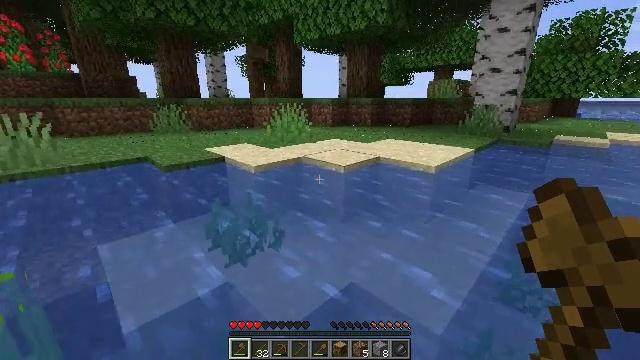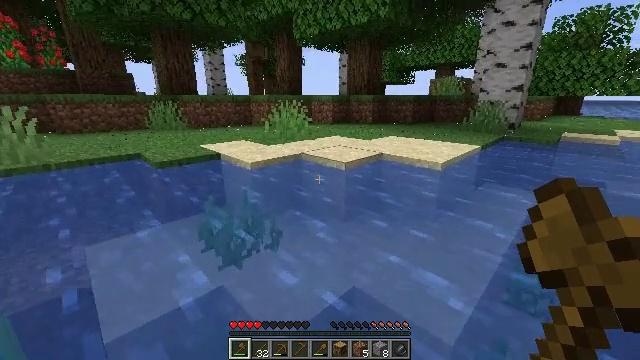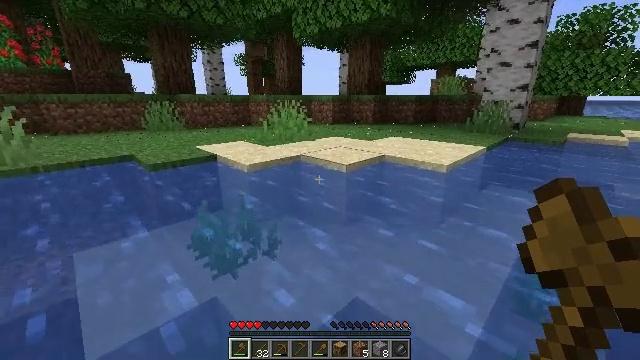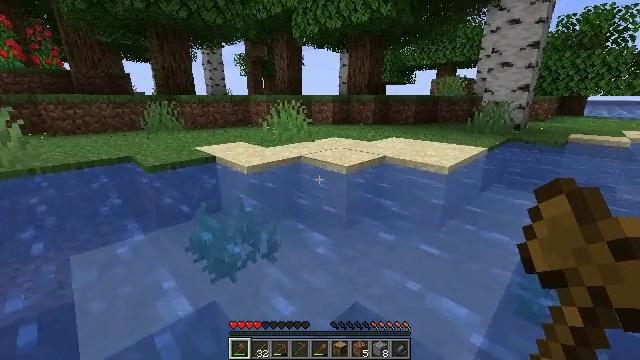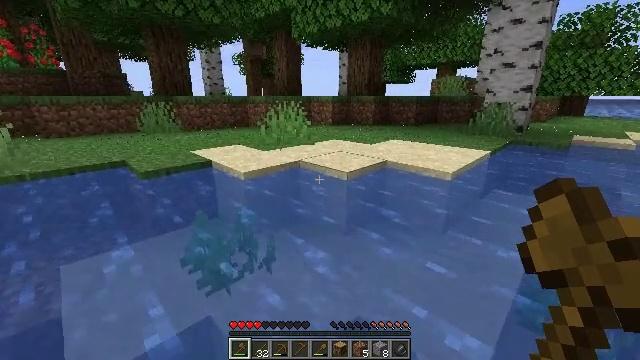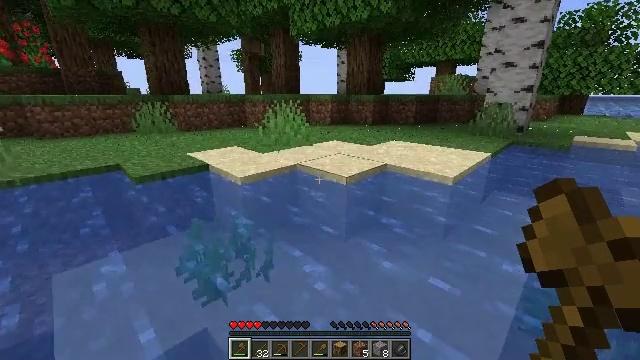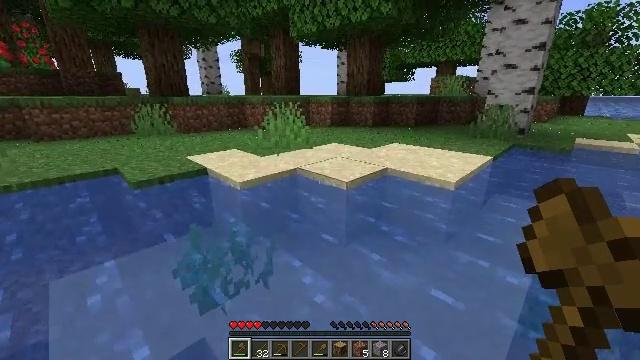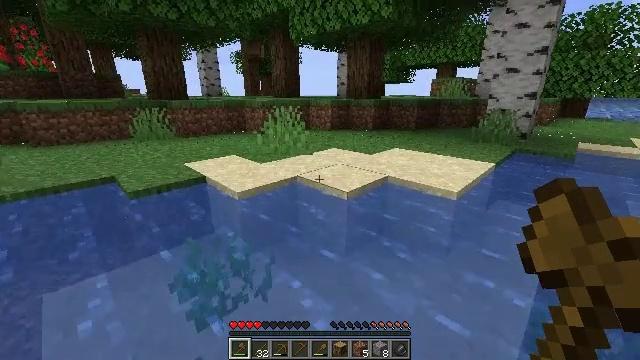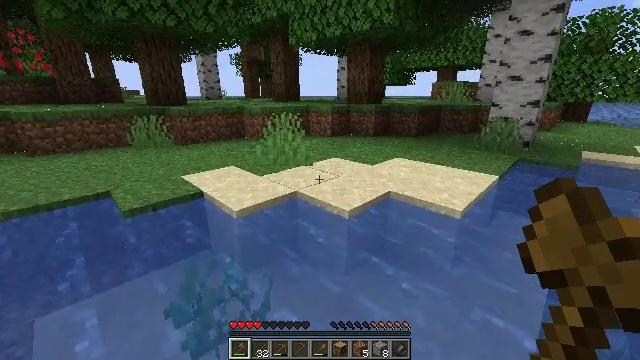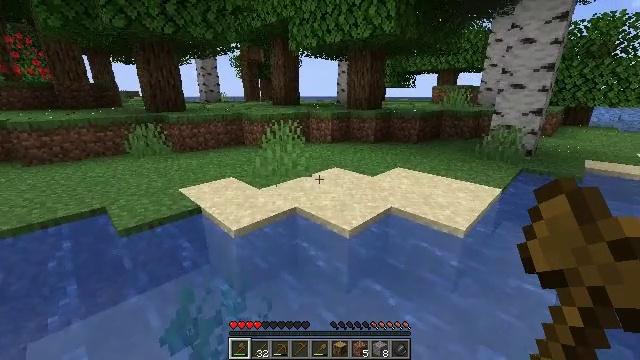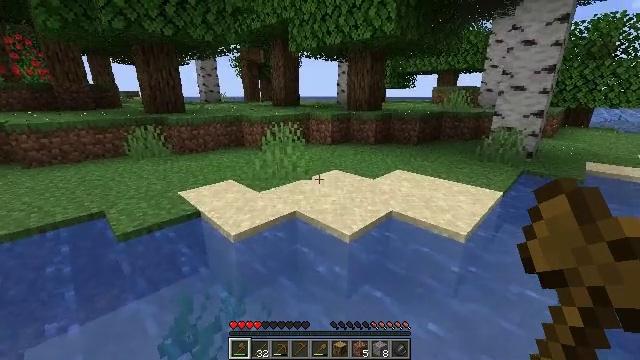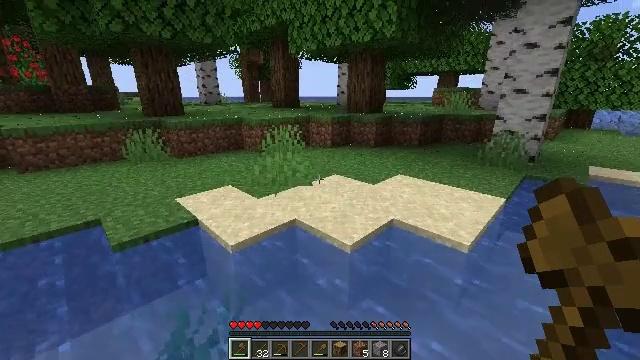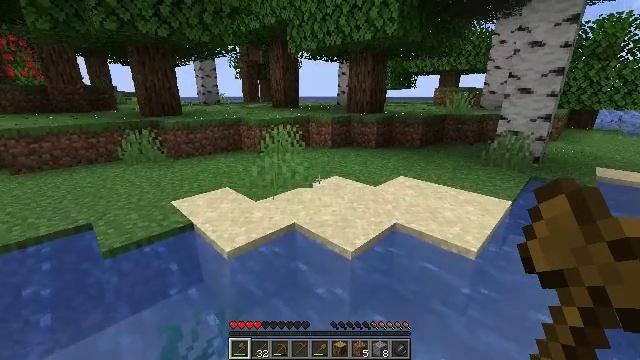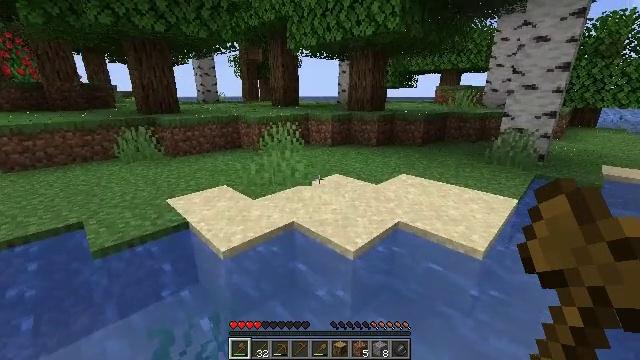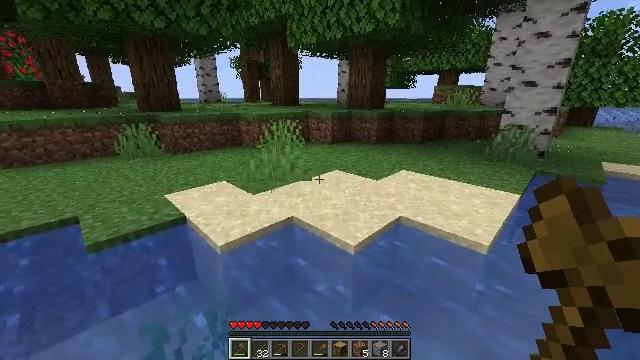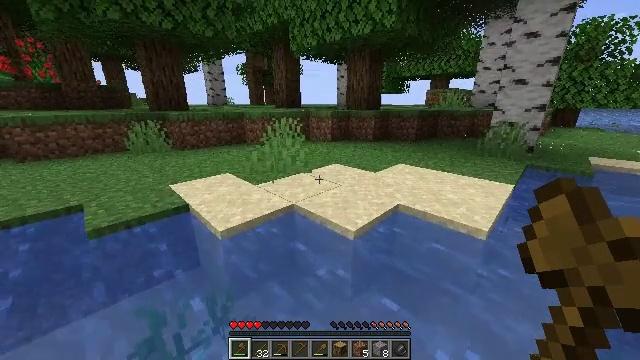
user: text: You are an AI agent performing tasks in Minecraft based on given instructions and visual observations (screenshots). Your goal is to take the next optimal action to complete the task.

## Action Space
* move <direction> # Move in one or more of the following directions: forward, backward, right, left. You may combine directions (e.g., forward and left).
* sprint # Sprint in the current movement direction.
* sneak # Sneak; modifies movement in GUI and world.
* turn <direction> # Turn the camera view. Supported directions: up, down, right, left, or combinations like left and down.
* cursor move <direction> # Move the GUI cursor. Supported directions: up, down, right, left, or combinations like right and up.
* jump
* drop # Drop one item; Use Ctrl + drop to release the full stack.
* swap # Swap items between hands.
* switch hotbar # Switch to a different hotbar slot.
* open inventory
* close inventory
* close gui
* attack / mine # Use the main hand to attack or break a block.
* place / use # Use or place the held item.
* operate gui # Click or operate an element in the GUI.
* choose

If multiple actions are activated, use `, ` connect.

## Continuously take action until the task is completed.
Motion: motion action
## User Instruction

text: Collect sand to make glass.
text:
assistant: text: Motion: move forward, jump
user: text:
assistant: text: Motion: move forward, jump
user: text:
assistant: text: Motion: move forward, jump
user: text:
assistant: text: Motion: move forward, jump
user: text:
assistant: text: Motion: move forward, jump
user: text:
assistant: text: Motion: move forward, jump
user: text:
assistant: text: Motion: move forward, jump
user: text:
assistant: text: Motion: move forward, jump
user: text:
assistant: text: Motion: move forward, jump
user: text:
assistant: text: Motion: move forward, jump
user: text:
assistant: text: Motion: move forward, jump
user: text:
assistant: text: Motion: move forward, jump
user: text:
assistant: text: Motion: move forward, sprint, jump
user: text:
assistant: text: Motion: move forward, sprint, jump
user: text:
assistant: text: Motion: move forward, sprint, jump
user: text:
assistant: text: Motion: move forward, sprint, jump
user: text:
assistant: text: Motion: move forward, sprint, jump
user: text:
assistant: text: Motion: move forward, sprint, jump
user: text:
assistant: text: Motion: move forward, sprint, jump
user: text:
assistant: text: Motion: move forward, sprint, jump
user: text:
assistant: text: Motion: move forward, sprint
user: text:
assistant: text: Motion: move forward, sprint
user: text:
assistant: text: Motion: move forward, sprint
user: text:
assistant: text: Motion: move forward, sprint, jump
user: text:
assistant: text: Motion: move forward, sprint, jump
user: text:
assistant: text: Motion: move forward, sprint, jump
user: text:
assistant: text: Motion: move forward, sprint, jump
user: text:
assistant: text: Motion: move forward, sprint, jump
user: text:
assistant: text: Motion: move forward, sprint, jump
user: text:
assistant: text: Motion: move forward, sprint, jump